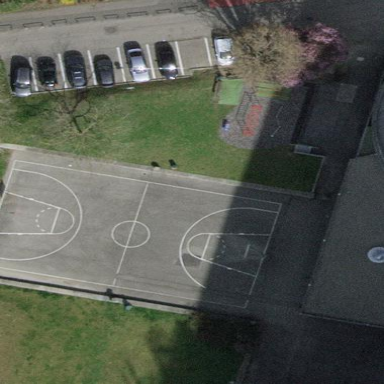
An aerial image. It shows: Basketball court on leisure land pitch.